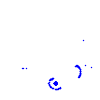
Particle: pion